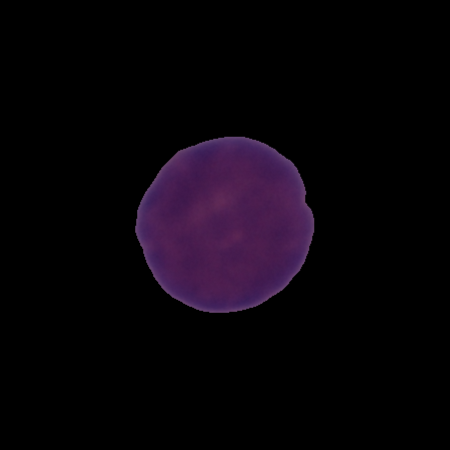
Label: healthy